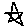
Label: star